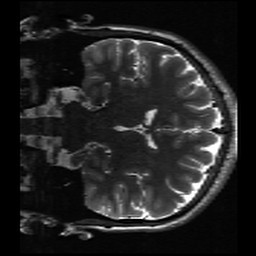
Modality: inplaneT2
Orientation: coronal